Question: I'm working on this project that uses a lot of php files saved as html files. I can't really change the filetypes so please don't suggest that.
Is there a way that I can configure Aptana Studios to recognize php in html files?
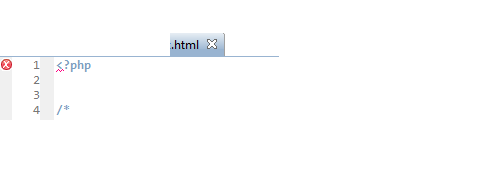
Answer: Right click the file in the Project Explorer. Then choose Open With -> Other ... -> PHP Source Editor
Or if you want a more permanent solution. Go to Preferences -> General -> Editors -> File Associations, then select *.html and add the PHP Source Editor and make it the default.